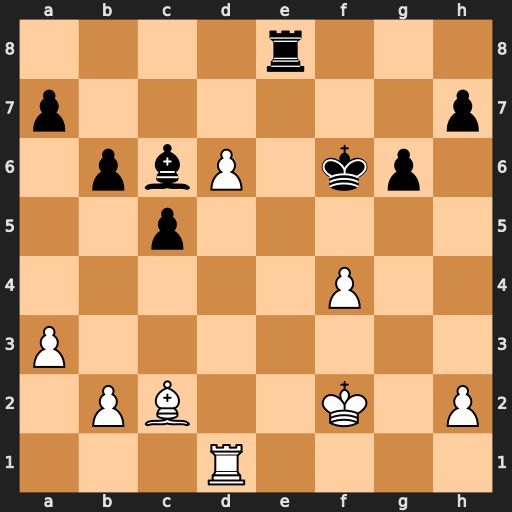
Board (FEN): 4r3/p6p/1pbP1kp1/2p5/5P2/P7/1PB2K1P/3R4
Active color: w
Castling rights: -
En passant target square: -
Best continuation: d7 Bxd7 Rxd7